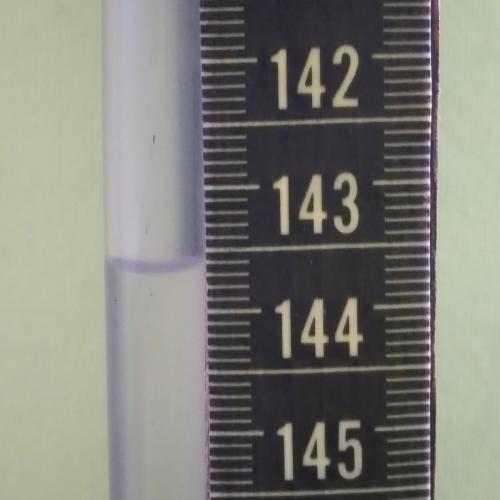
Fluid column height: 143.6 cm